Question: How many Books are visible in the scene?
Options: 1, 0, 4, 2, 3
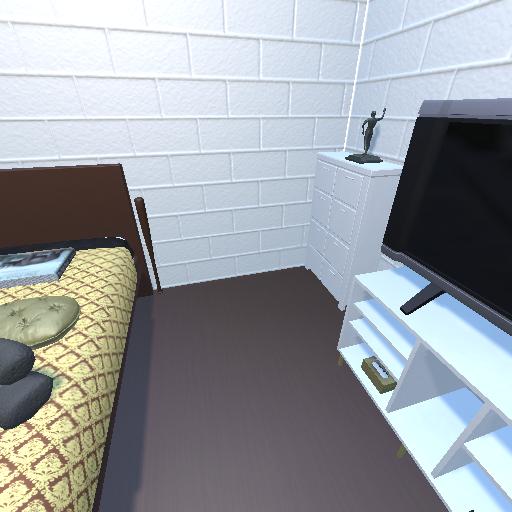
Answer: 1